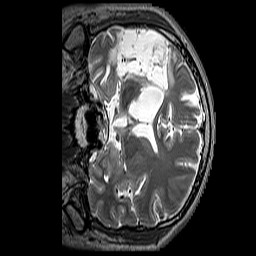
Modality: T2w
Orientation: coronal
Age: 50
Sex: male
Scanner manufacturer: siemens
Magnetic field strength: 3 T
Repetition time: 3.2 s
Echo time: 0.212 s